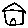
Label: house